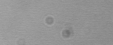
Label: camera_spot